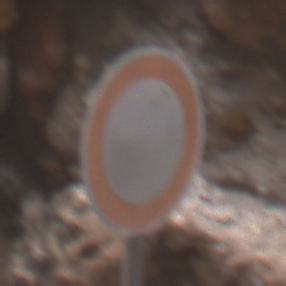
Verkehrszeichen: VerbotFahrzeugeAllerArt
Umgebung: Outdoor, Urban
Tageszeit: Midday
Wetter: PartlyCloudy
Licht: Natural
Jahreszeit: NotSpecified
Kontrast: MediumContrast